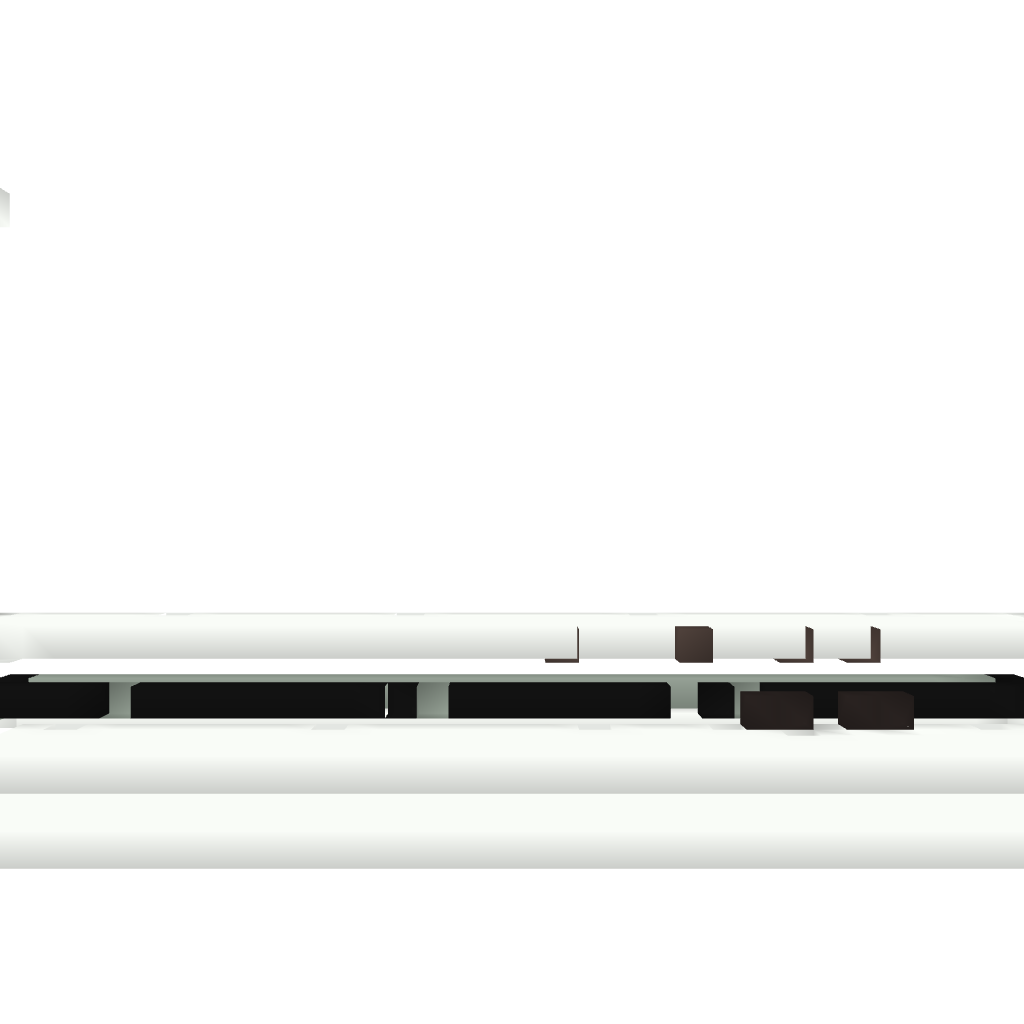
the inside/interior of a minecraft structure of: A redstone cannon.